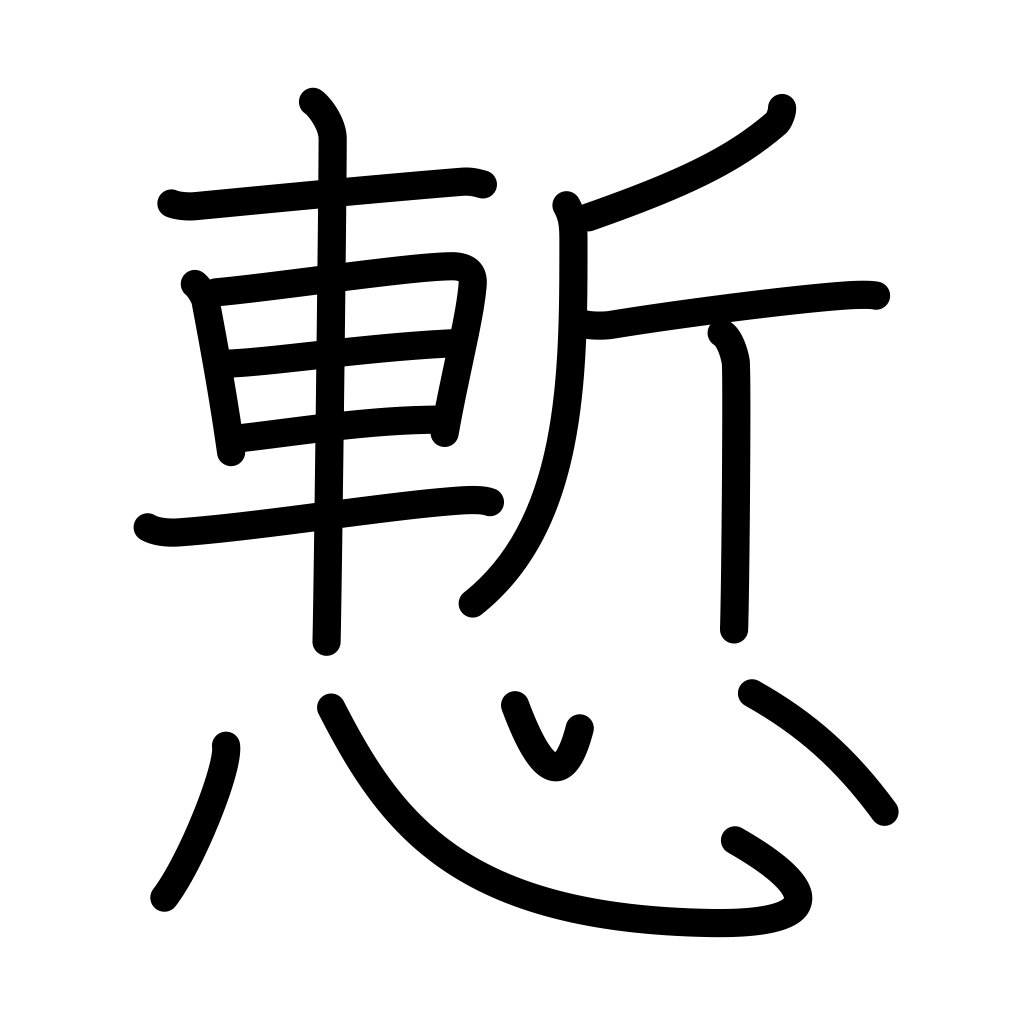
Meaning: ashamed, humiliated, shameful